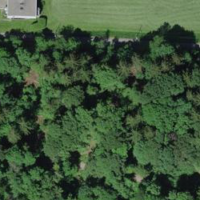
EUNIS habitat code: 41
Species observed at this site:
Ilex aquifolium
Sorbus aucuparia